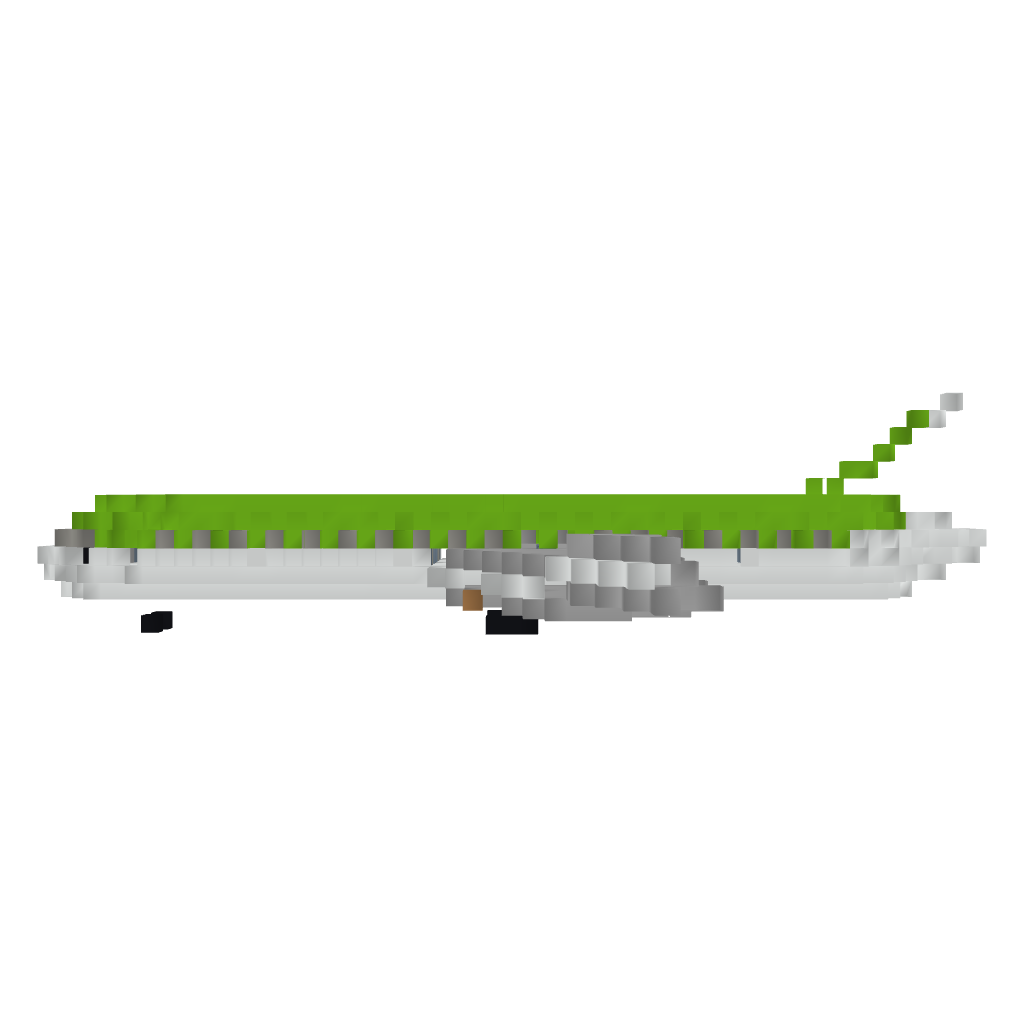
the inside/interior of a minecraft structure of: Airplane (Airbus A310) 1.6.2